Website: crate-barrel
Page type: billing-address
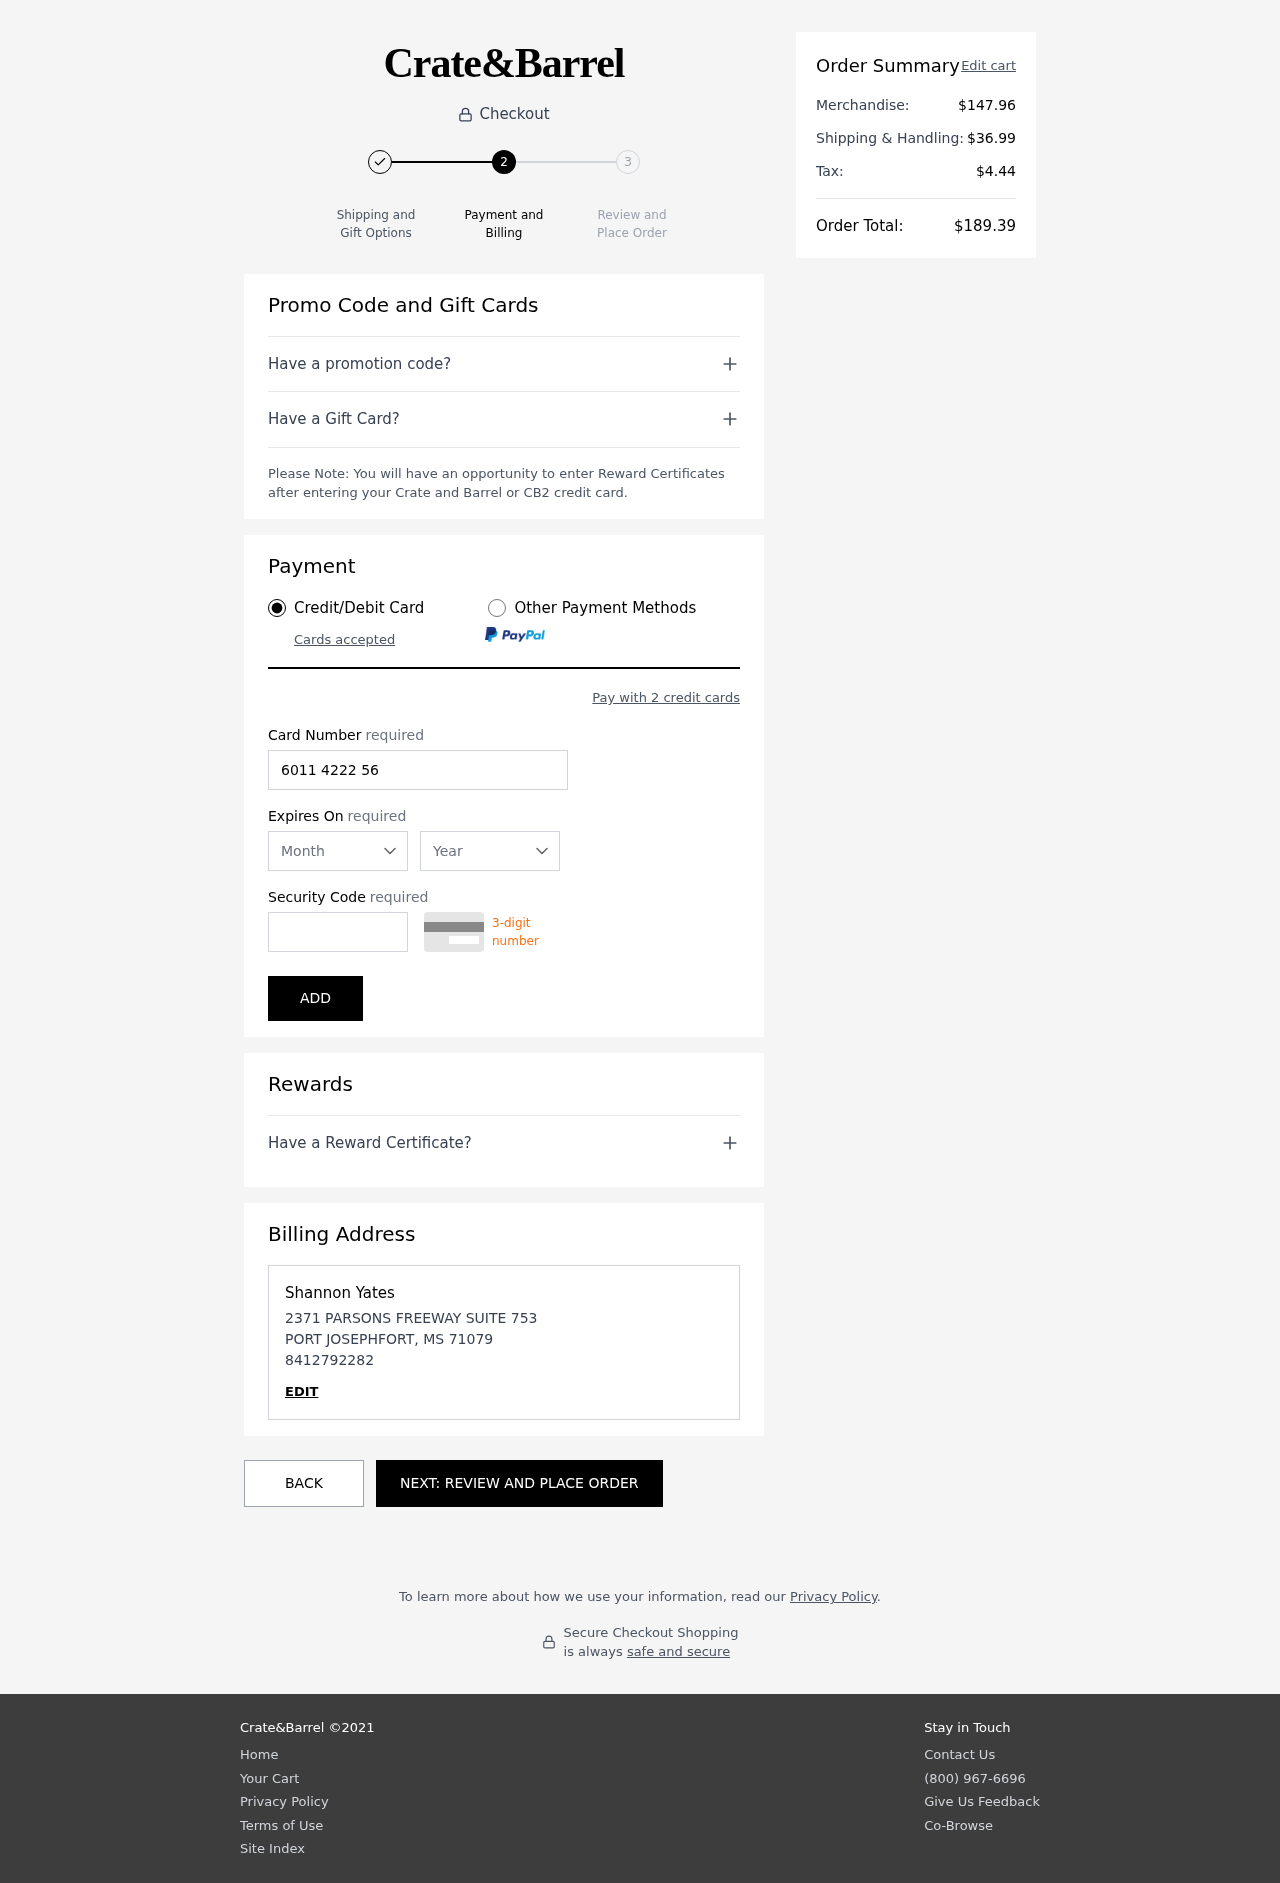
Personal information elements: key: PII_CARD_CVV
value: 624
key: PII_CARD_EXPIRY_MONTH
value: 04
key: PII_CARD_EXPIRY_YEAR
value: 30
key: PII_CARD_NUMBER
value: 6011 4222 5603 9819
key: PII_CITY
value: PORT JOSEPHFORT
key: PII_FULLNAME
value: Shannon Yates
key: PII_PHONE
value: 8412792282
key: PII_POSTCODE
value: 71079
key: PII_STATE_ABBR
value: MS
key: PII_STREET
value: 2371 PARSONS FREEWAY SUITE 753
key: PII_FIRSTNAME
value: Shannon
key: PII_LASTNAME
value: Yates
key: PII_PHONE_LINE
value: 2282
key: PII_PHONE_SUFFIX
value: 2282
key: PII_POSTCODE_FULL
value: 71079
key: PII_PHONE2
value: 8412792282
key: PII_PHONE3
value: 8412792282
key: PII_FULLNAME2
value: Shannon Yates
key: PII_FULLNAME3
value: Shannon Yates
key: PII_FIRSTNAME2
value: Shannon
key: PII_FIRSTNAME3
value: Shannon
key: PII_LASTNAME2
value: Yates
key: PII_LASTNAME3
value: Yates
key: PII_FIRSTNAME_DERIVED
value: Shannon
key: PII_LASTNAME_DERIVED
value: Yates
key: PII_PHONE_NUMERIC
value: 8412792282
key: PII_PHONE_LINE_NUMERIC
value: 2282
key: PII_PHONE_SUFFIX_NUMERIC
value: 2282
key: PII_POSTCODE_NUMERIC
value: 71079
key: PII_PHONE2_NUMERIC
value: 8412792282
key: PII_PHONE3_NUMERIC
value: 8412792282
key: PII_FULLNAME_DERIVED
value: Shannon Yates
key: PII_NAME_FULL_DERIVED
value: Shannon Yates
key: PII_PHONE_DIGITS
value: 8412792282
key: PII_PHONE_LAST4
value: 2282
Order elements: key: ORDER_SUBTOTAL
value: $147.96
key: ORDER_SHIPPING_COST
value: $36.99
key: ORDER_TAX
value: $4.44
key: ORDER_TOTAL
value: $189.39